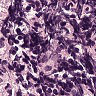
Metastatic tissue present: no